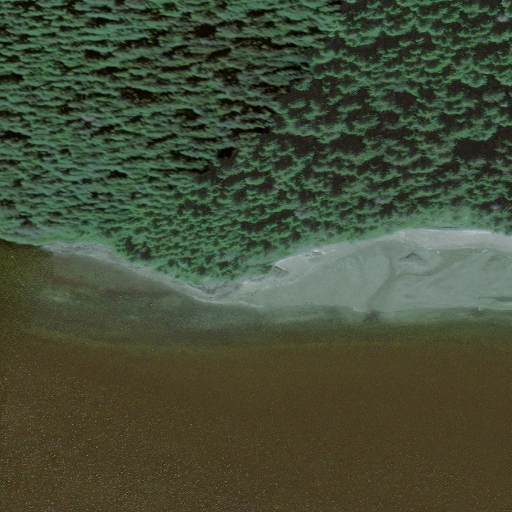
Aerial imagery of cape in Alaska named Retaliation Point containing only unknown